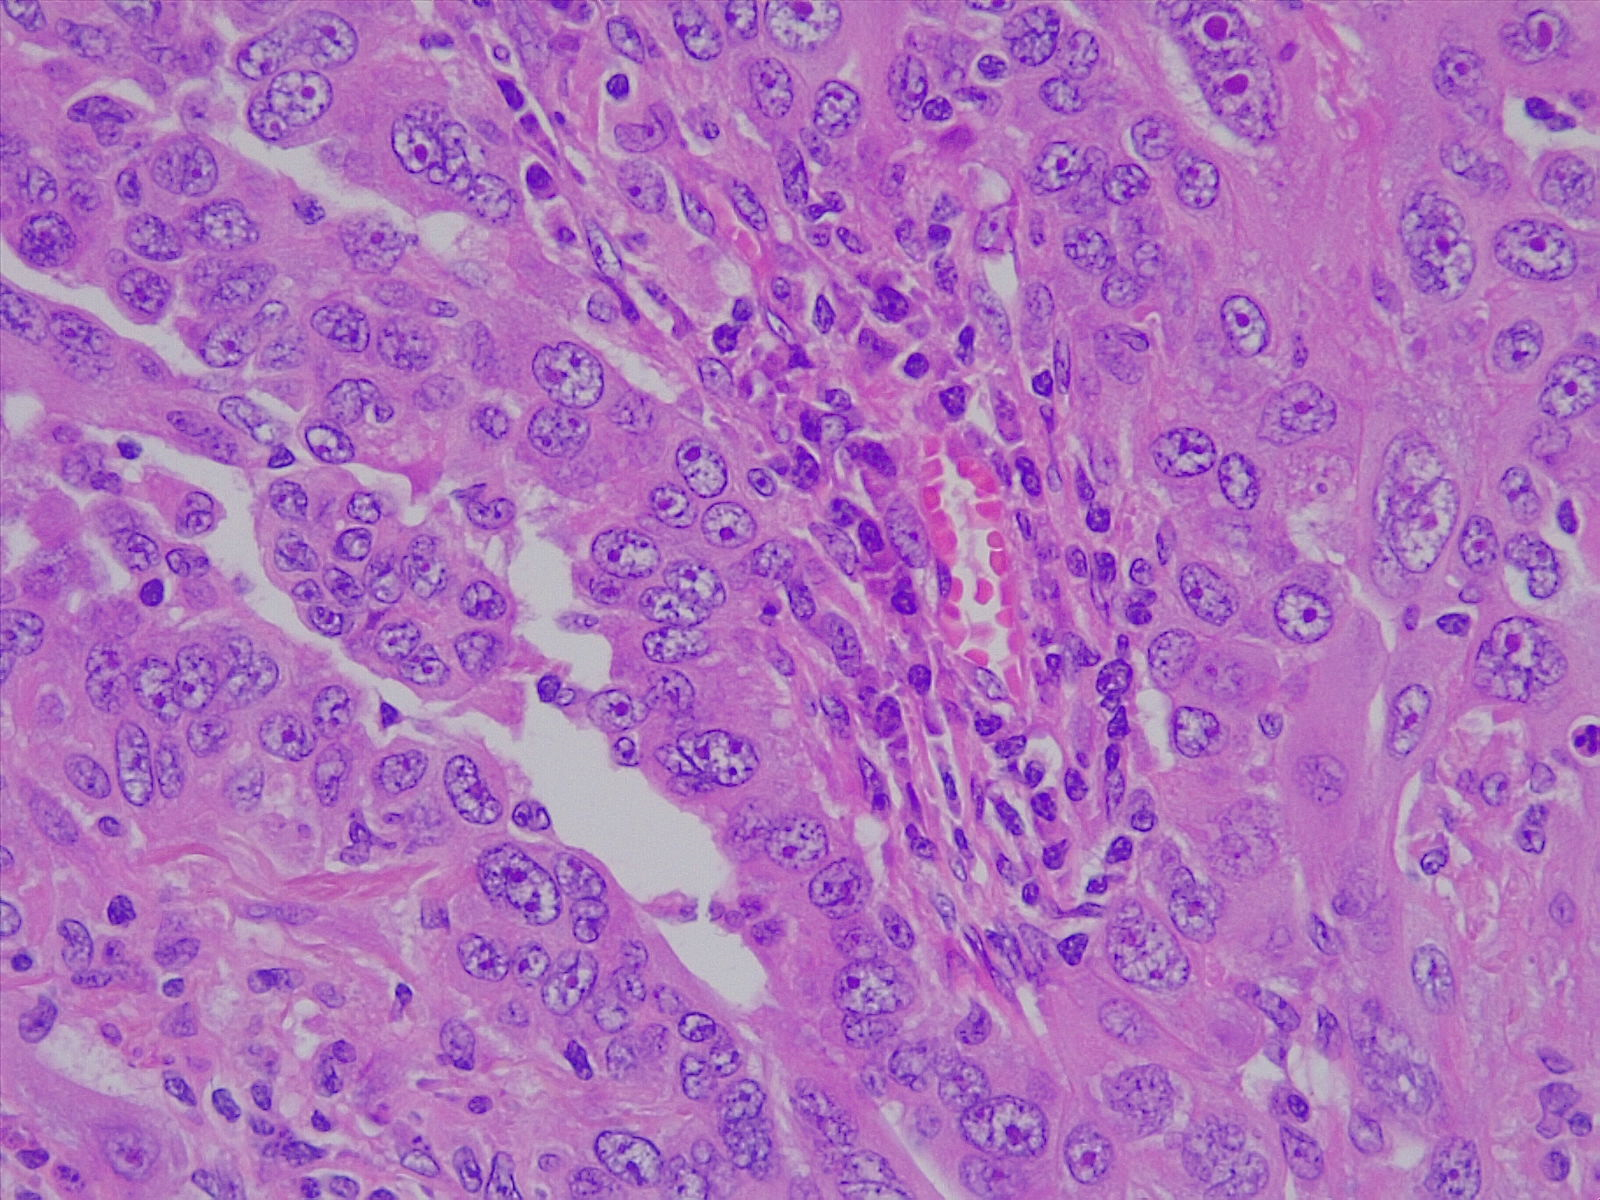
Label: lung adenocarcinoma, moderately differentiated